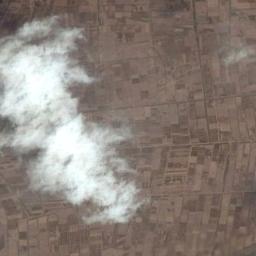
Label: cloud